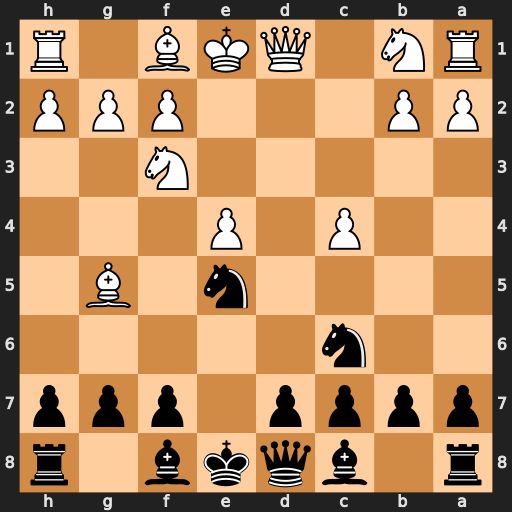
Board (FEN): r1bqkb1r/pppp1ppp/2n5/4n1B1/2P1P3/5N2/PP3PPP/RN1QKB1R
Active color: b
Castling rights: KQkq
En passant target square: -
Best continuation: Nxf3+ Qxf3 Qxg5